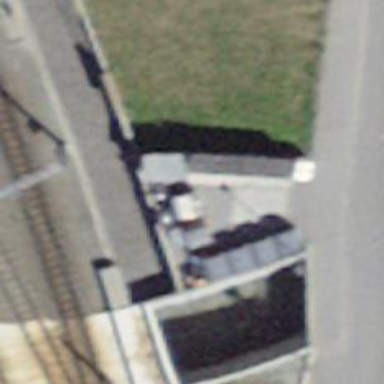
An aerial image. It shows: Recycling container at amenity designated for recycling.